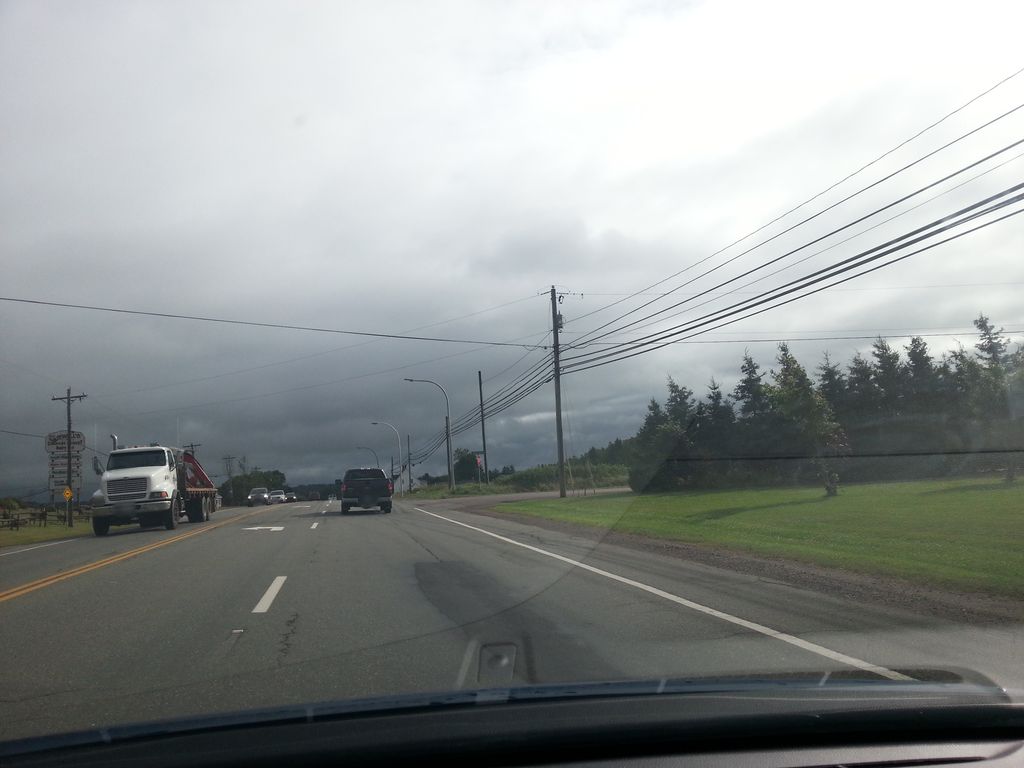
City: charlottetown